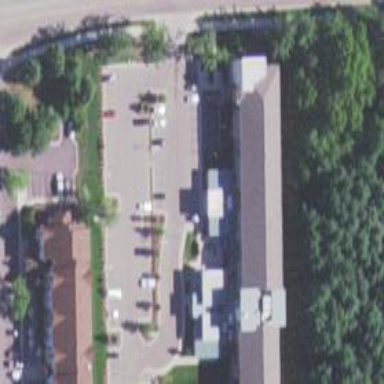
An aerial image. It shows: Hotel building.